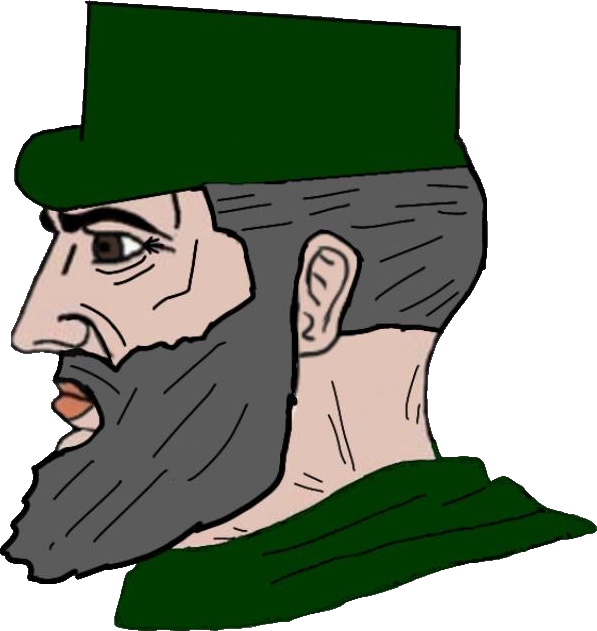
Label: 4_Yes_Chad